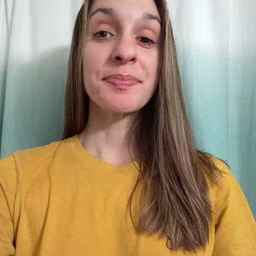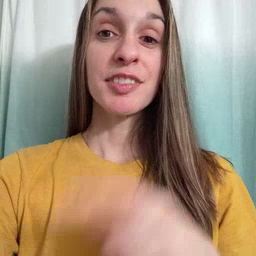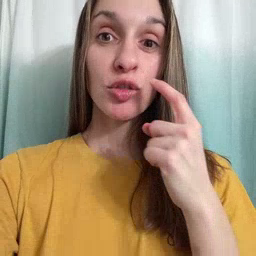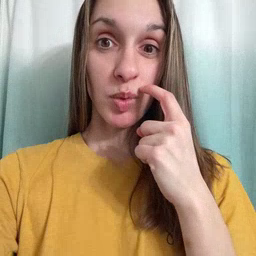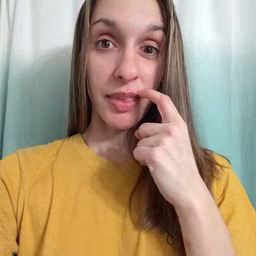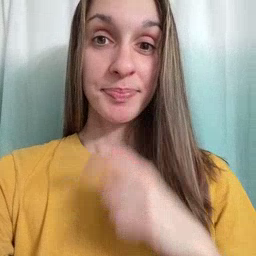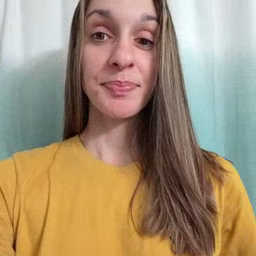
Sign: tooth